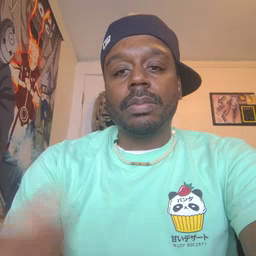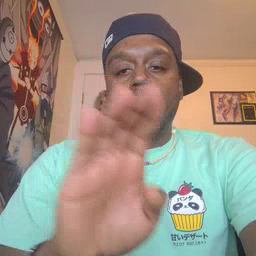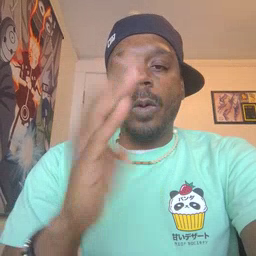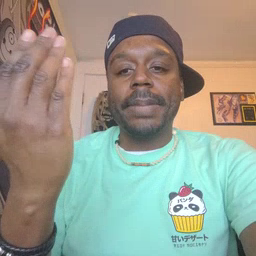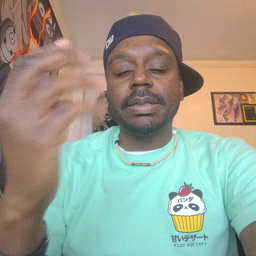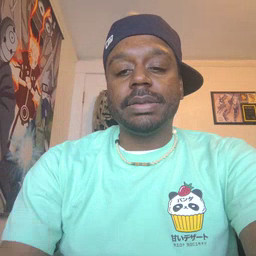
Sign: open